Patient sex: M
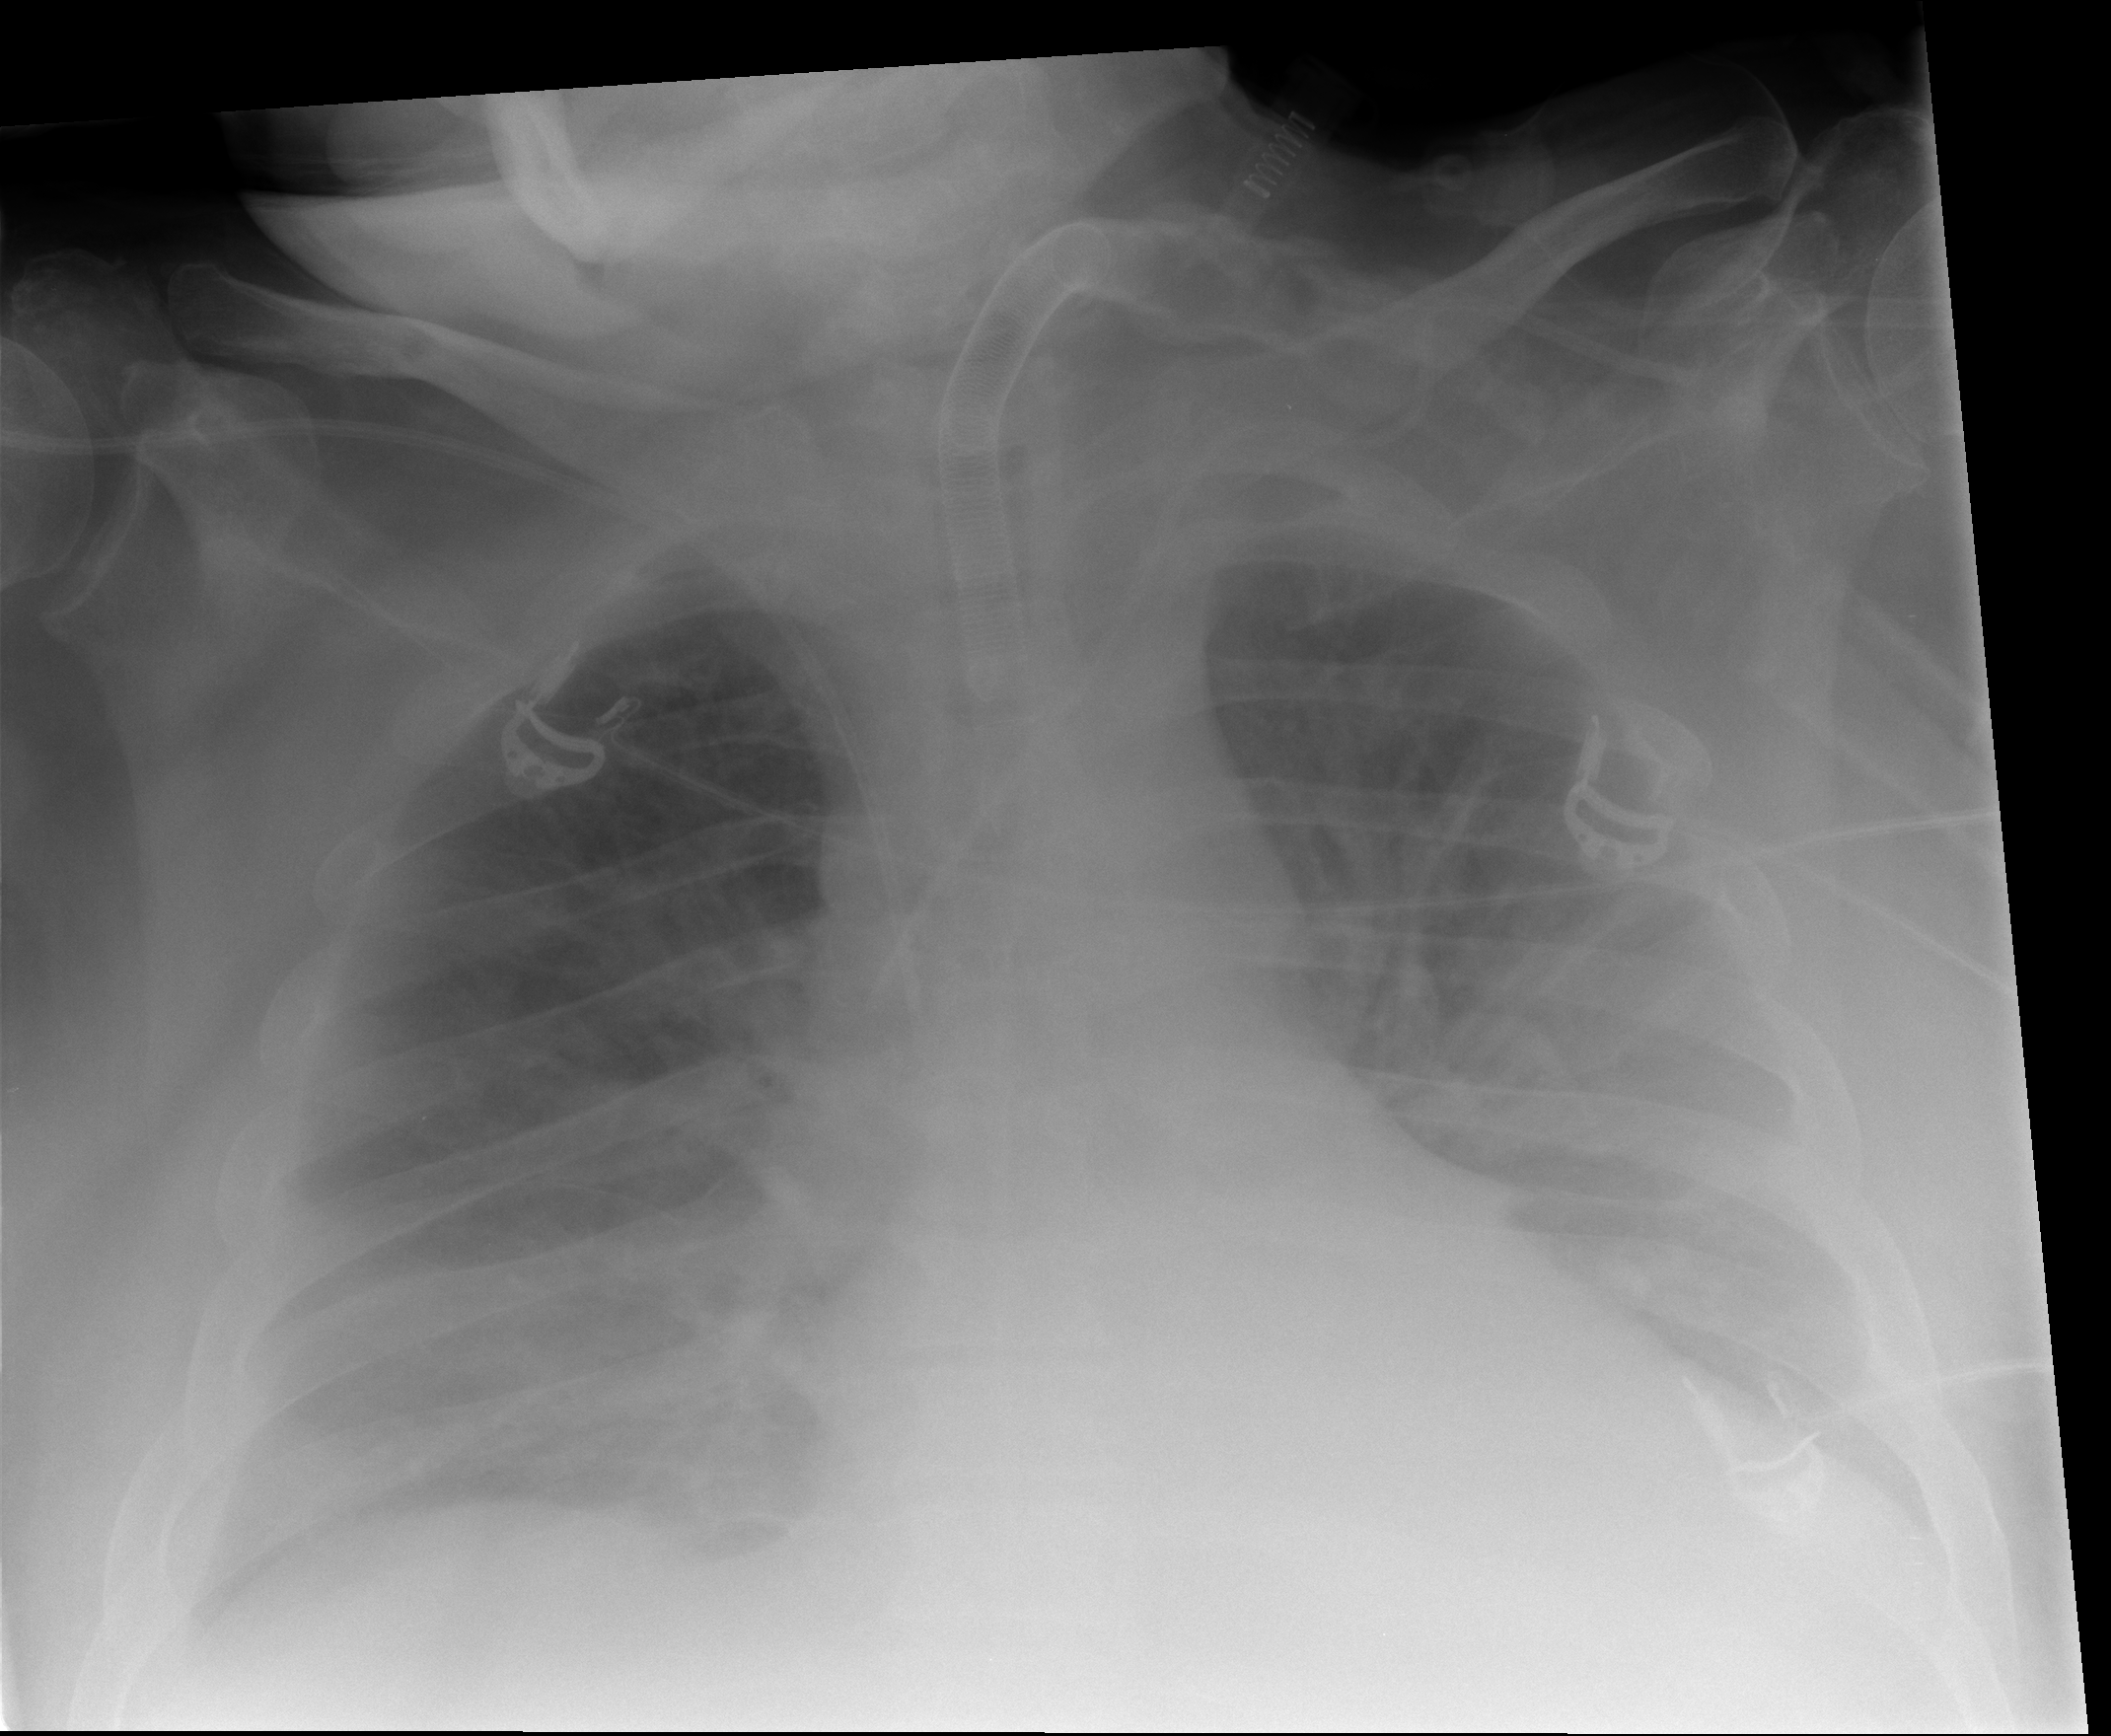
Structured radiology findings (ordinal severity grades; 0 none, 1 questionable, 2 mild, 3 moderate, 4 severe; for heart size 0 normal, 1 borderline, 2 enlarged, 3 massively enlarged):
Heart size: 0
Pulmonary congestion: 0
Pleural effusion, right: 2
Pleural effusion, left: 1
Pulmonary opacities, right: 0
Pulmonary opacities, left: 0
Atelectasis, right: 0
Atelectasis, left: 0